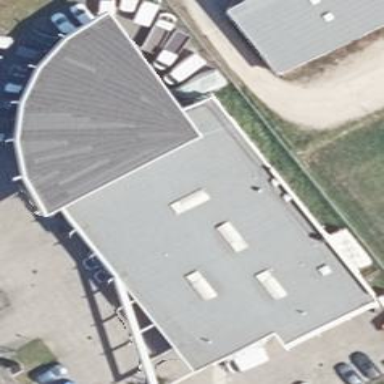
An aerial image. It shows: Commercial building housing car shop that offers dealer and repair services.